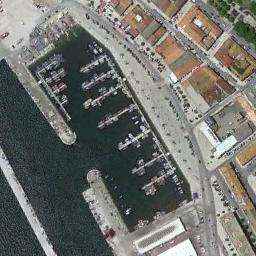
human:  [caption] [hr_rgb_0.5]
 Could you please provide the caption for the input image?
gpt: There are many buildings beside the harbor .

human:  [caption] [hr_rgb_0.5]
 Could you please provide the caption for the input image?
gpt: There are many boats on the harbor .

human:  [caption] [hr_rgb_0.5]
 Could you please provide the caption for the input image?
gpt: The harbor with lots of neatly docked boats is next to a dense residential area .

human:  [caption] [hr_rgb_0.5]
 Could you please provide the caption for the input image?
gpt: There are some ships moored neatly on the sea side of the harbor surrounded by buildings and roads, And many empty spaces remain .

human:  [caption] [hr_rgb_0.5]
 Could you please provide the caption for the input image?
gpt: There are some brown buildings beside the harbor .